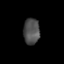
Tissue: prostate
Cell type: Myeloid cells
Senescence score: 0.3231
Nuclear area (px): 415
Mean DAPI intensity: 79.316